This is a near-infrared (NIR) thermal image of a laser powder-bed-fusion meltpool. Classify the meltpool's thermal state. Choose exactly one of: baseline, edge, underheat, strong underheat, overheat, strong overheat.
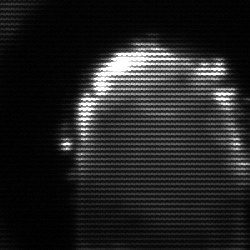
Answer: baseline